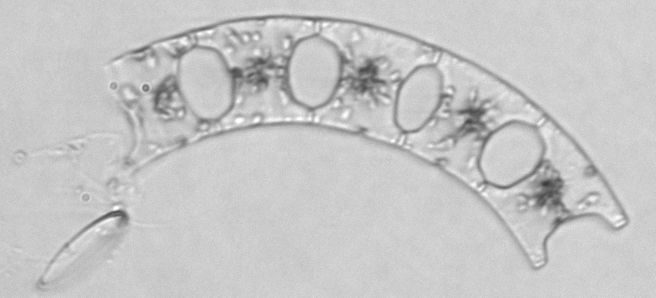
Label: Eucampia